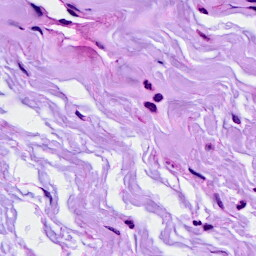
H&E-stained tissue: Breast